Question: My issue is I need to create an order so I can move items up and down in this web application. However, I can not index the order(ord column) values by an index with an incremental value because there are several companies in the same table that use this column.
My table structure is this:

Right now I am thinking that the easiest way would be to do a MAX and grab the highest number and use that as an index in a way so you never end up with the same number twice for a specific companies listing when you go to add a new entry for a company.
'''
SELECT MAX(ord) FROM phonebook WHERE 'id_company' = "51";
'''
Would this be a wise route to go? OR maybe create a new database for each client and create and index and use that as a way order entries?
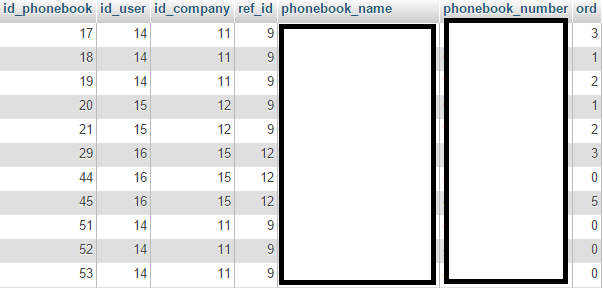
Answer: I suggest you aim for less than complete perfection in your assignment of 'ord' values. You can get away with this as follows:
1. don't make ord unique. (It isn't).
2. rely on the ordering of phonebook_name to get a good order of names. MySQL has these wonderful case-insensitive collations for precisely this purpose.
3. I suppose you're trying to make some of the entries for a company come first, and others come last. Set the ord column to 50 for everybody, then give the entries you want first lower numbers, and the ones you want last higher numbers.
When you display data for a particular company, do it like this ...
'''
SELECT whatever, whatever
FROM phonebook
WHERE id_company = 11
ORDER BY ord, phonebook_name, phonebook_number, id_phonebook
'''
This 'ORDER BY' clause will do what you want, and it will be stable if there are duplicates. You can then, in your user interface, move an entry up with a query like this.
'''
UPDATE phonebook SET ord=ord-1 WHERE id_phonebook = :recordnumber
'''